Chest X-ray:
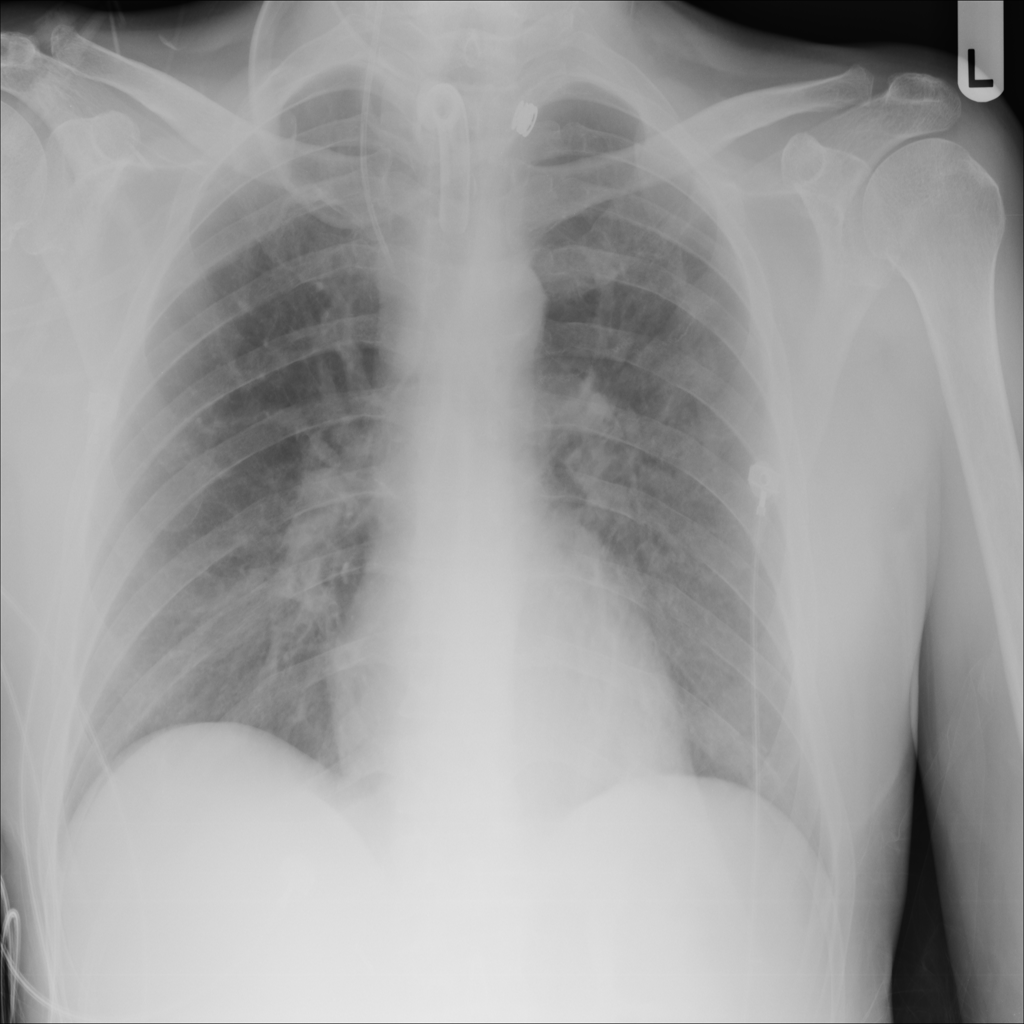
Findings: Consolidation
No abnormal finding: no